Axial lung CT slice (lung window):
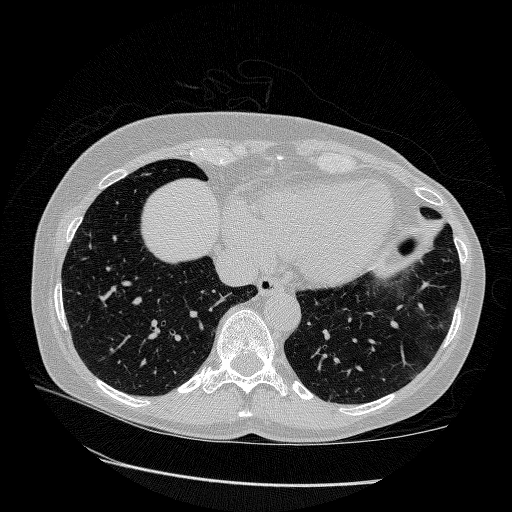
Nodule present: no